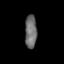
Tissue: skin
Cell type: Epithelial cells
Senescence score: 0.2841
Nuclear area (px): 385
Mean DAPI intensity: 109.439